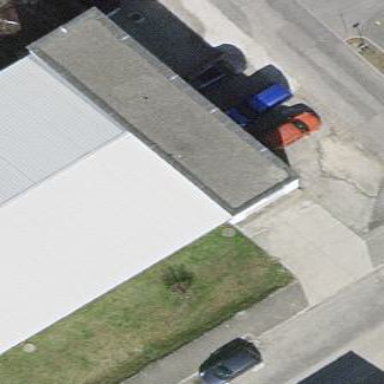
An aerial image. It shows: Building part with flat roof.